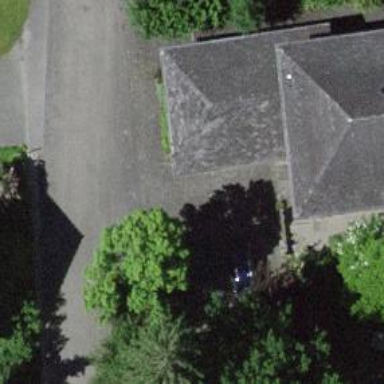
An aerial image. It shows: Garage.